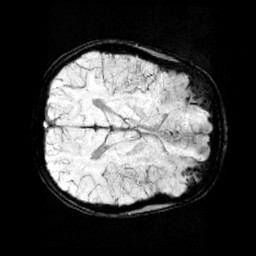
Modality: minIP
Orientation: axial
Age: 9
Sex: female
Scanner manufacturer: siemens
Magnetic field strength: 3 T
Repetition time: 0.027 s
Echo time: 0.02 s